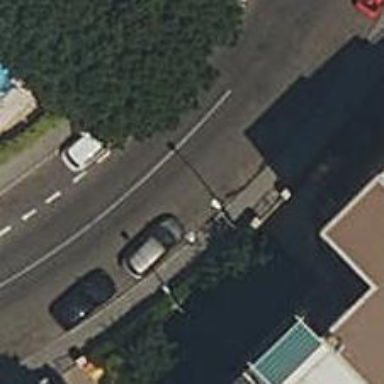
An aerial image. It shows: Footway surfaced with paving stones.